五年级 · 变换几何
两个商场的面包同时搞促销活动, 甲商场每 5 个面包装一袋, 售价
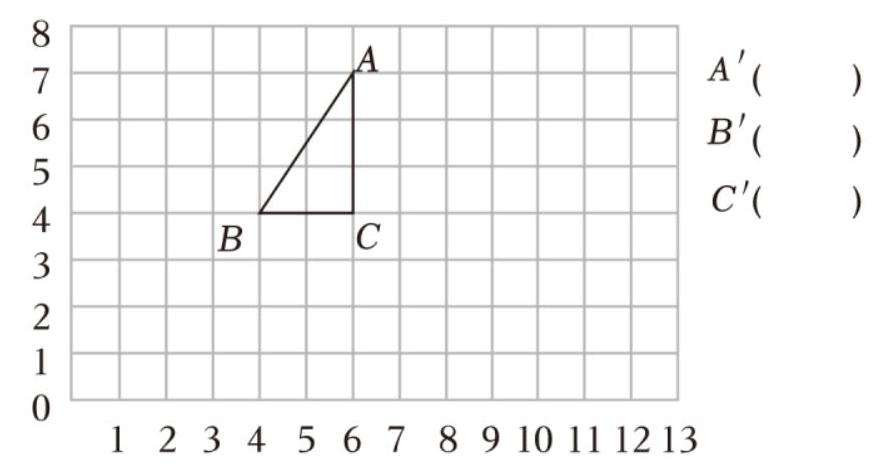
答案: 甲商场【分析】根据总价 $\div$ 数量 $=$ 单价, 据此分别求出两个商场的面包的单价, 再进行对比即可。【详解】 $11.8 \div 5=2.36$ (元)$9.8 \div 4=2.45($ 元 $)$$2.36<2.45$答：在甲商场买比较合算。